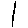
Label: line